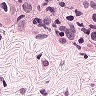
Metastatic tissue present: yes